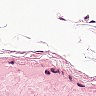
Metastatic tissue present: no